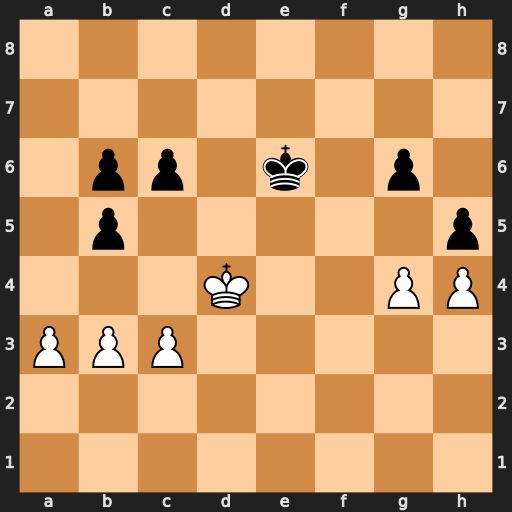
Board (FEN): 8/8/1pp1k1p1/1p5p/3K2PP/PPP5/8/8
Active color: w
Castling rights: -
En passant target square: -
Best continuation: gxh5 gxh5 Ke4 Kf6 Kf4